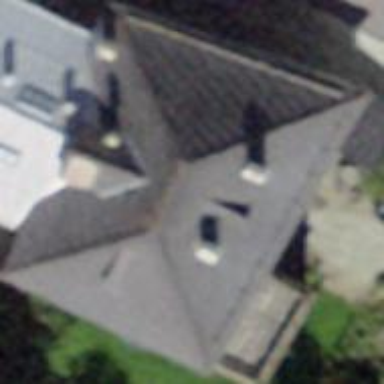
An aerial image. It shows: Semi-detached house.